Question: I have a linear layout for which i will add views to make it a list like view, (reason for not using an android list view is, i am using this layout inside scroll view of my sliding menu and came to know list view cant be directly used in the scroll view). I don't know whether i heard it wrong or not, but all i want is scroll view and inside it, a scrollable list of options for the user to choose from as shown below:

my scroll view looks something like this:
'''
<scrollview>
<main layout>
<some layout>
<some layout>
<some layout>
<some layout> ////i wanted a list view here. as listview cant be used directly inside
scrollview, i add views in the code to make it a list
like view which has image view and checkedtextview to make it look like a
list view
<main layout>
<scrollview>
'''
now, the problem is after adding one view, i should also add the divider to separate two consecutive views. here is my complete scrollable layout.xml code <URL>
here is my layout (list_item_category) which i add as a single view <URL> to the above scrollable layout.xml
here is my code which i use to inflate a view onto the layout:
'''
for (int i = 0; i < 9; i++) {
panelView = inflater.inflate(R.layout.dialog_list_item_category,
null, false);
panelView.setId(i);
final CheckedTextView chk = (CheckedTextView) panelView
.findViewById(R.id.categories_checkbox);
chk.setText(some text);
ImageView img = (ImageView) panelView
.findViewById(R.id.categories_icon);
img.setImageResource(some icon);
}
'''
To summarise, i need a divider line after inflating each view onto the layout.
any idea how to do that?
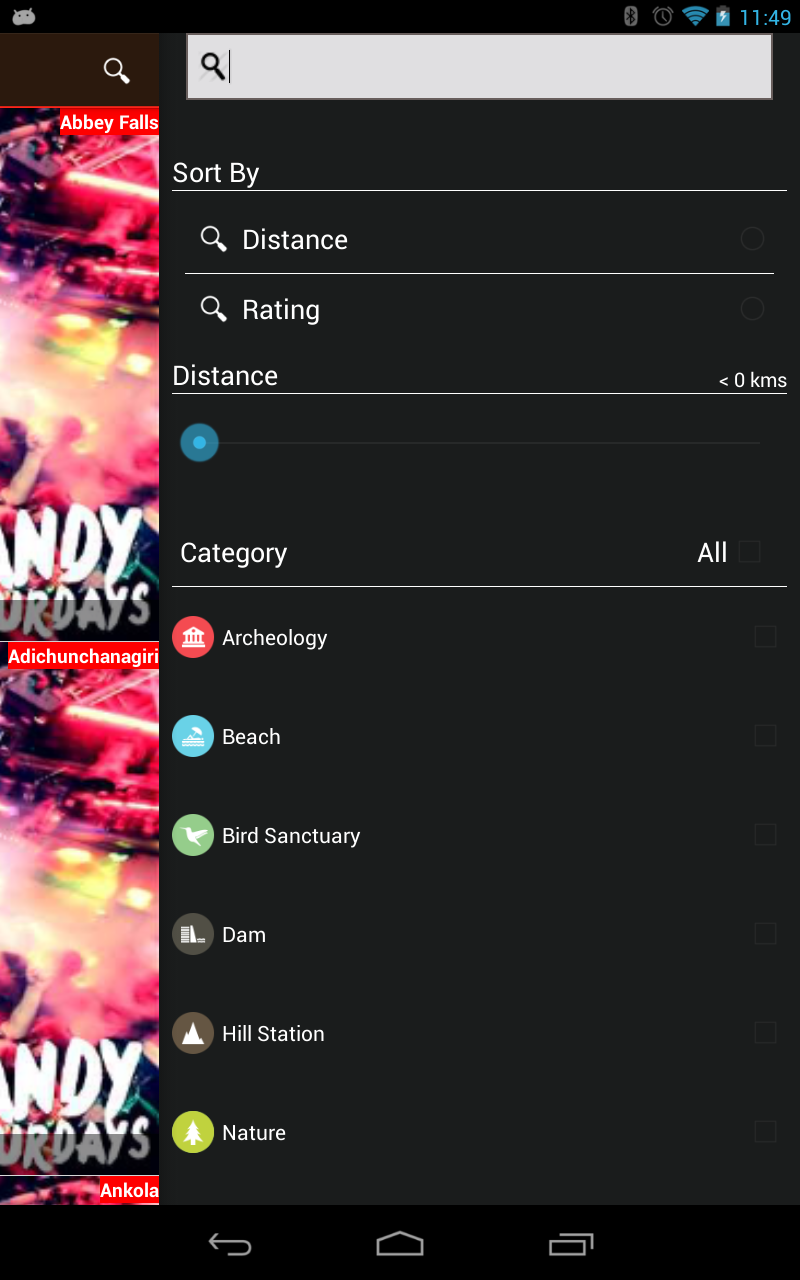
Answer: TextView with specified height, width and color will work. Try to add this,
'''
<TextView
android:layout_width="fill_parent"
android:layout_height="5dp"
android:background="#colorCode"
/>
'''
TextView basically is it. You can add extra attributes if you want, but the key point is height of textview and listview_divider should be equal and also background color of textview and listview divider too. In ListView for divider height and color you can use
'''
android:divider="#colorCode"
android:dividerHeight="sameAsTextViewHeight"
'''